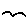
Label: bird